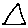
Label: triangle